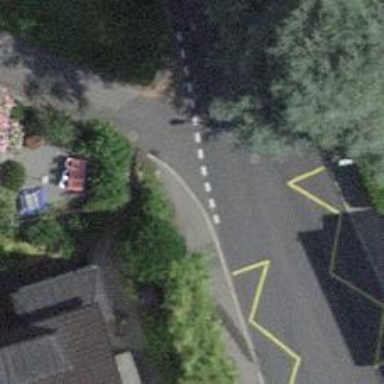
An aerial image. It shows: Kerb barrier.